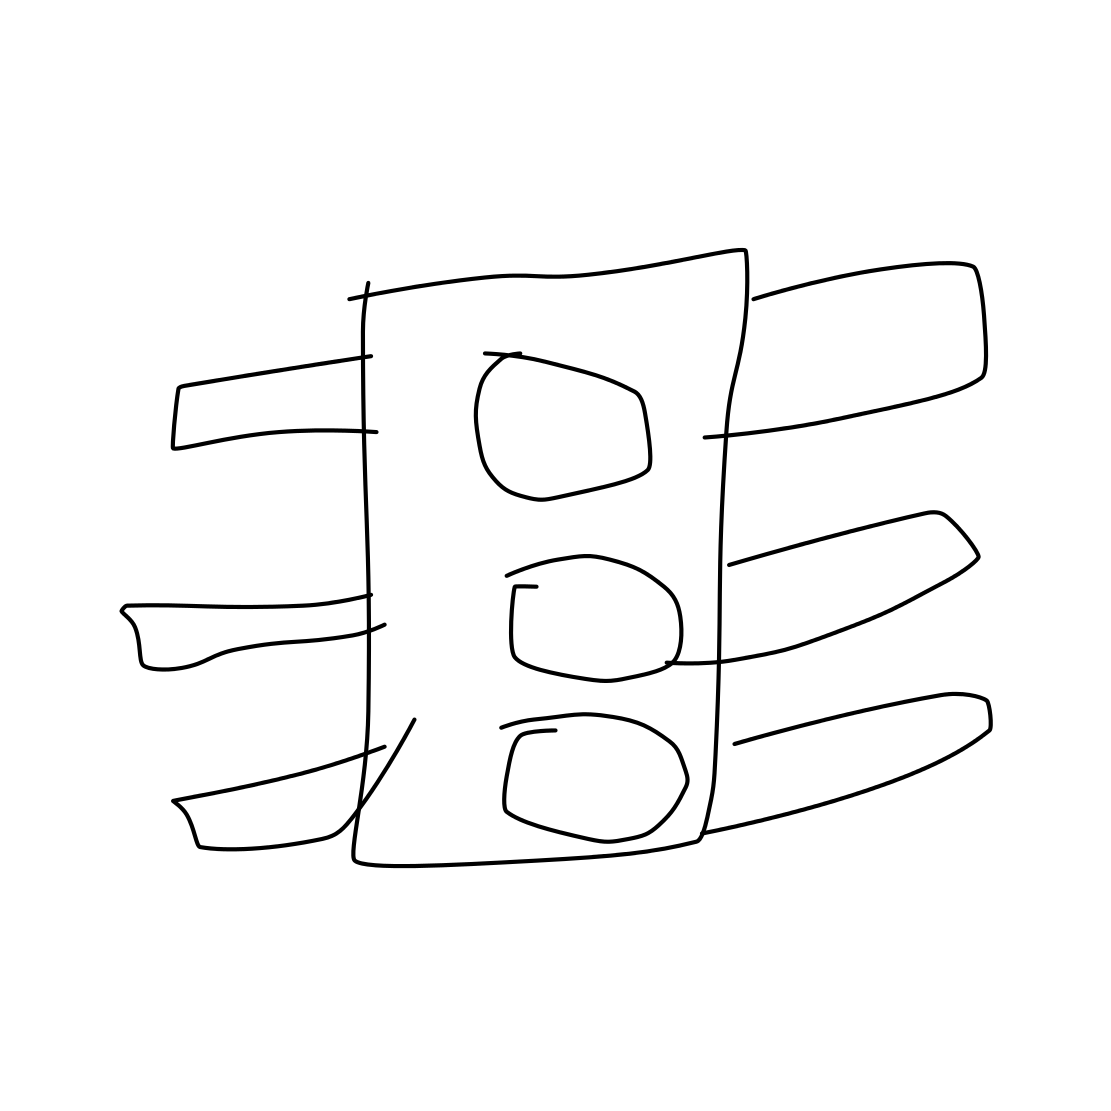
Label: traffic light